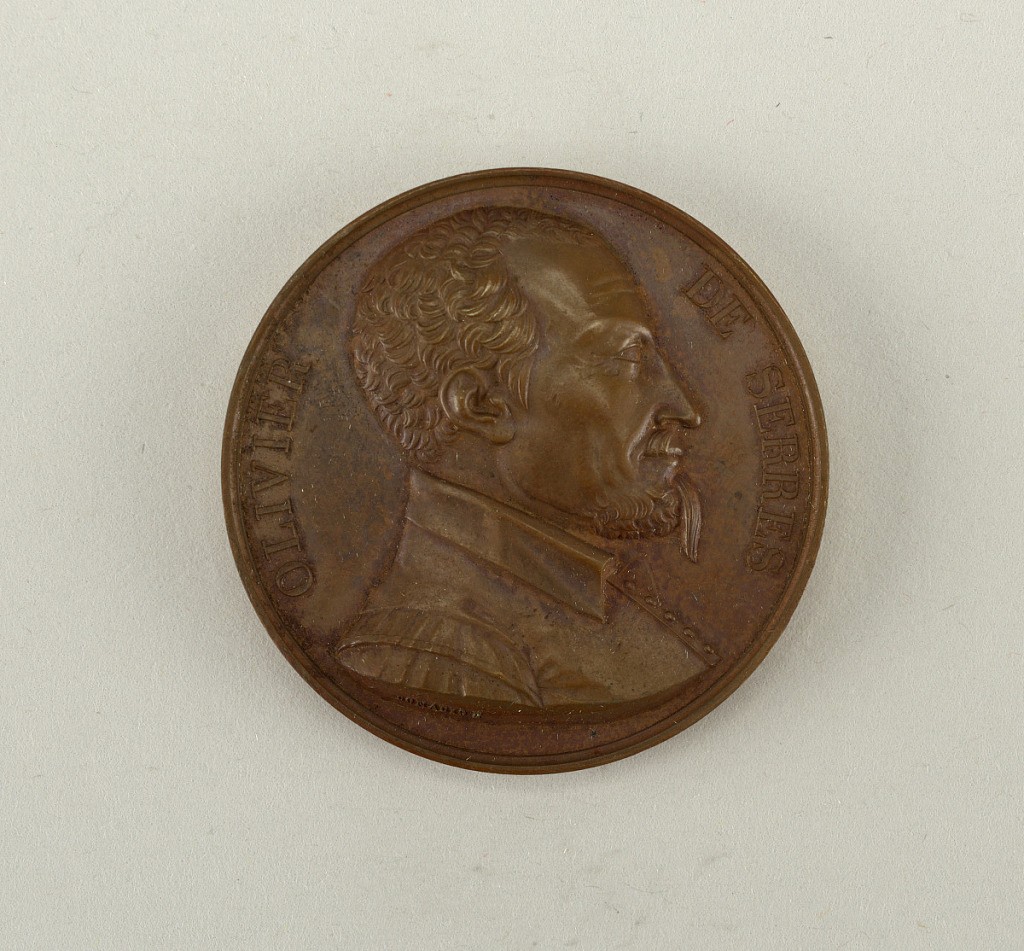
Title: Galerie métallique des grands hommes français (Great Men of France)
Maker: Louis Michel Petit, French, 1790 - 1844
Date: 1821
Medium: Cast bronze
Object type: Medal
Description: Bust of Jacques Delille (1738 - 1813), to the right.